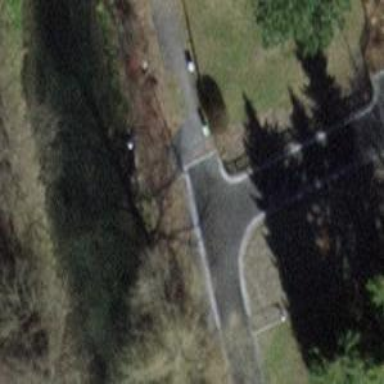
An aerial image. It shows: Smooth asphalt road in residential area.